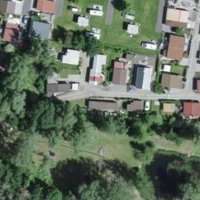
EUNIS habitat code: 43
Species observed at this site:
Papilio machaon